Interaction volume radius: 5 \u00c5
Interaction volume height: 25 \u00c5
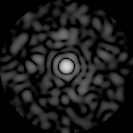
Disorder parameter: 0.7856